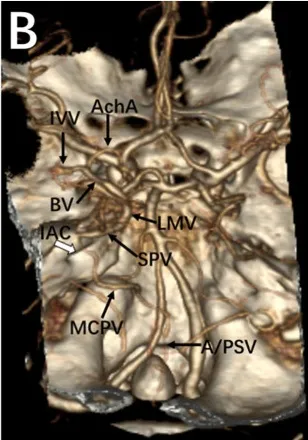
Brain CTA. Source images of brain CTA showed a large abnormal vessel (arrowhead) connecting to a vascular cluster close to the inferior horn of the left lateral ventricle (short arrow). Volume reconstruction of CTA revealed the supplied artery and drainage veins of the micro-AVM on the choroidal fissure (B).
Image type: radiology (ct)